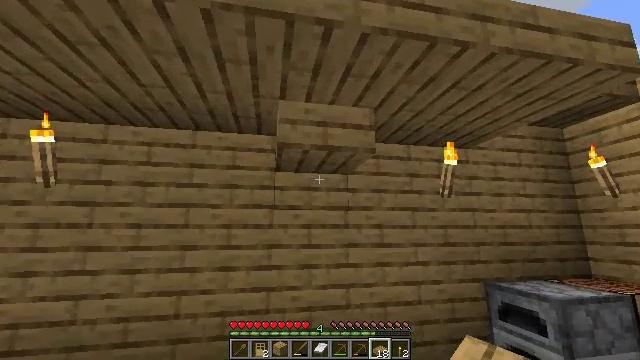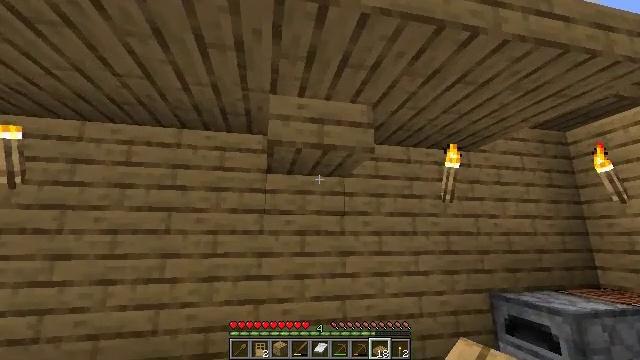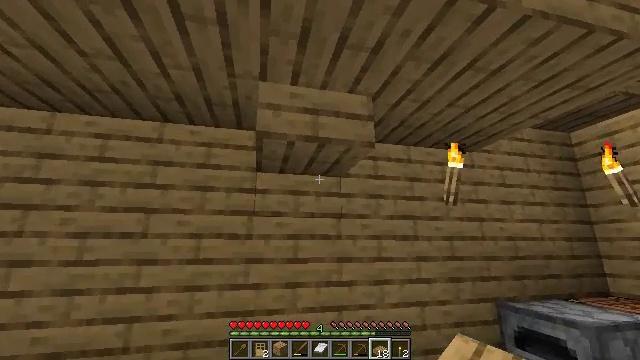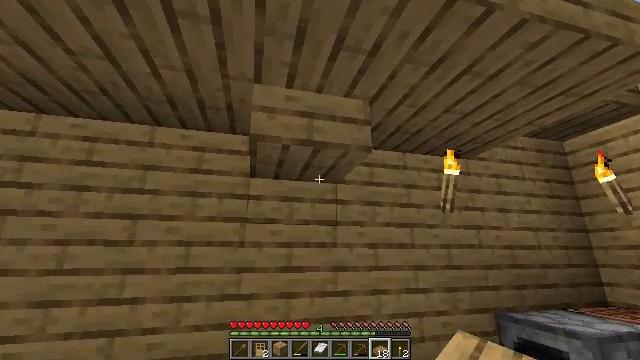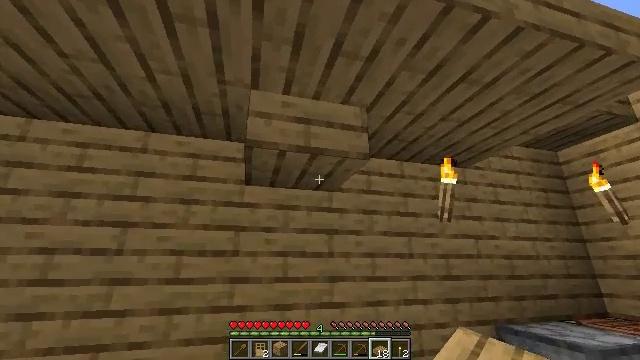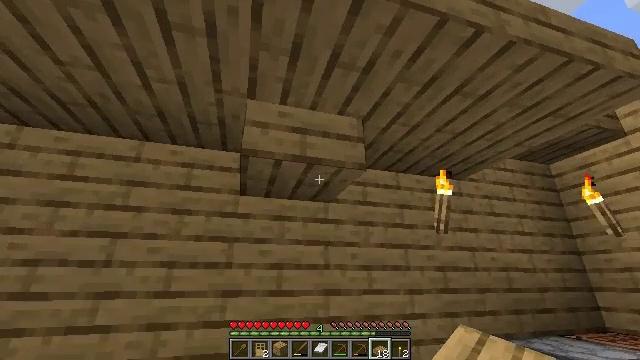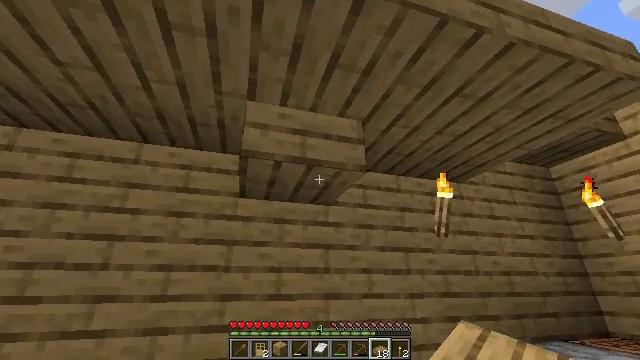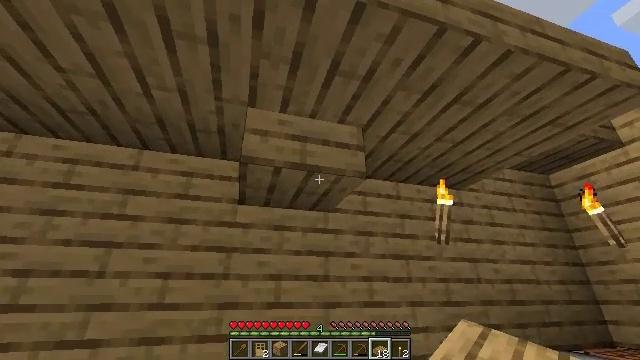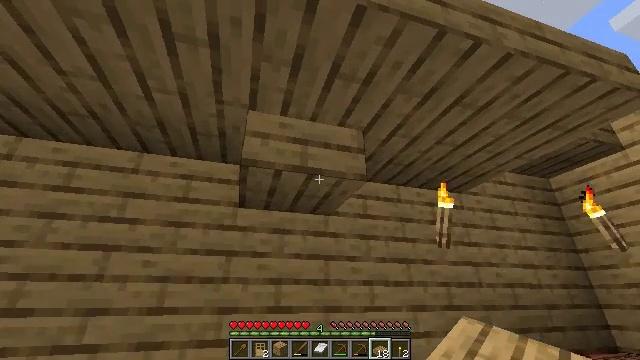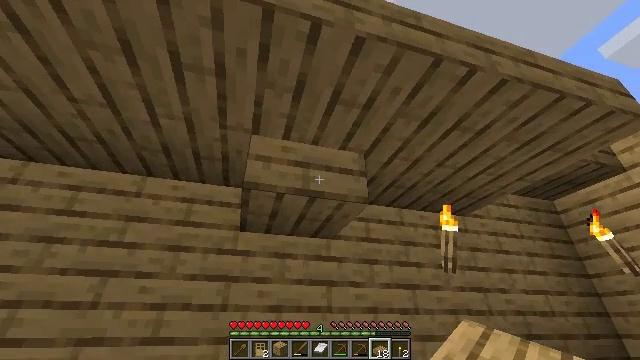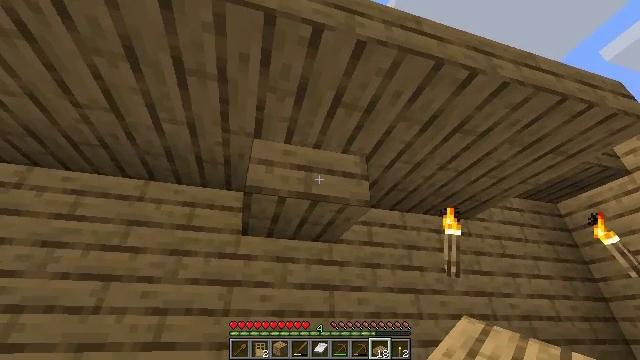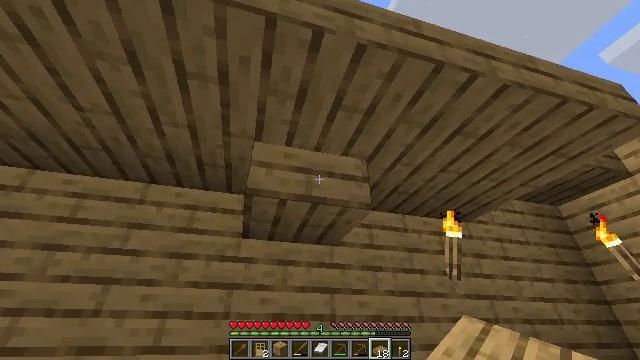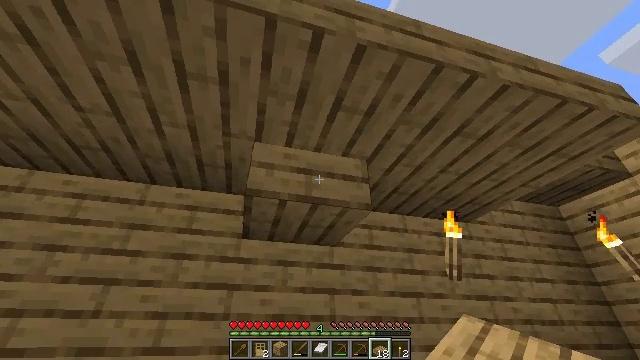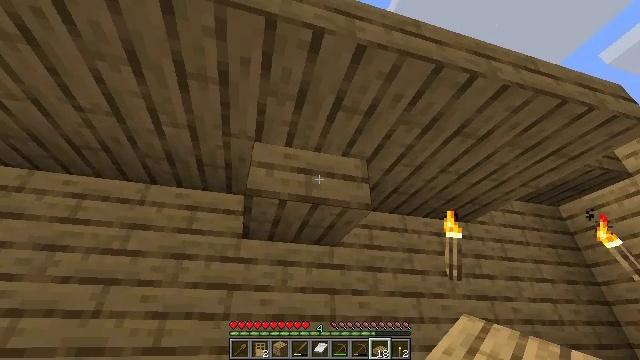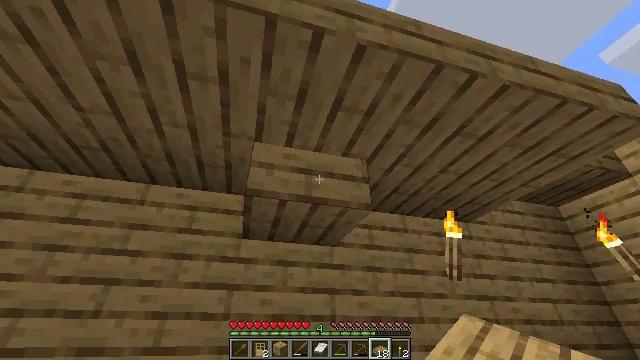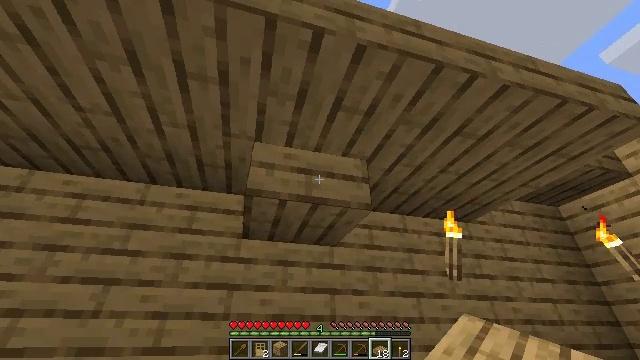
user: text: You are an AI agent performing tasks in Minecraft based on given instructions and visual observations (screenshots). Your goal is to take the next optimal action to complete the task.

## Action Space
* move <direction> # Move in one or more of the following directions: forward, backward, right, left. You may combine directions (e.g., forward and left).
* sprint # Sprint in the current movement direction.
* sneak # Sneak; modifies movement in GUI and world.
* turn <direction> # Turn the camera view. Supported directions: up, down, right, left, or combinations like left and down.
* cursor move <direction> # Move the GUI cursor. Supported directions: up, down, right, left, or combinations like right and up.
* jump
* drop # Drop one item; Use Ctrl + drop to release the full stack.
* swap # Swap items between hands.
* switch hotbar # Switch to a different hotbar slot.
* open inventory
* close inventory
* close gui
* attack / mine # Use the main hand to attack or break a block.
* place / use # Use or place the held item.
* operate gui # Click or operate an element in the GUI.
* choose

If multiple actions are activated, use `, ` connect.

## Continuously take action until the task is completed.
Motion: motion action
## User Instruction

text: Mine the oak slab from the floor.
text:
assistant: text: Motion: move forward, turn up
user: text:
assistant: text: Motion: turn right and up
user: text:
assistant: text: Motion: turn right and up
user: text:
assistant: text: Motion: turn up
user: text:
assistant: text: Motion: turn right and up
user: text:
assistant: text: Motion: no_op
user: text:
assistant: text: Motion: turn up
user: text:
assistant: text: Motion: no_op
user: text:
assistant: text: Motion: turn up
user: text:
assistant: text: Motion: no_op
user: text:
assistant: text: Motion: no_op
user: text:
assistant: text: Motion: no_op
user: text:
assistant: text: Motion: no_op
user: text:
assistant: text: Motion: no_op
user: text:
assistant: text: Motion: no_op
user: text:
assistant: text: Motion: no_op
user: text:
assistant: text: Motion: no_op
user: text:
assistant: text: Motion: no_op
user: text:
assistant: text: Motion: no_op
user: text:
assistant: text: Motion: no_op
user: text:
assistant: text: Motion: no_op
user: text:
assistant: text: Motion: no_op
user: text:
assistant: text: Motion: no_op
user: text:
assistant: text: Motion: turn right and down
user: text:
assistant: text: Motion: turn right and down
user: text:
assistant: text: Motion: turn right and down
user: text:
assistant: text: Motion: turn right and down
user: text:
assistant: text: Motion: turn right and down
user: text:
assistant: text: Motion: turn right and down
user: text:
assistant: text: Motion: turn right and down